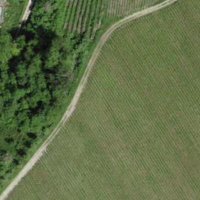
EUNIS habitat code: 40
Species observed at this site:
Parus major
Carduelis carduelis